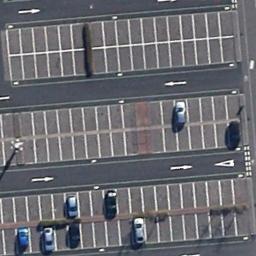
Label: parking_lot